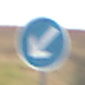
Verkehrszeichen: VorgeschriebeneVorbeifahrtLinks
Umgebung: Outdoor, Nature
Tageszeit: MorningAfternoon
Wetter: Overcast
Licht: Natural
Jahreszeit: NotSpecified
Kontrast: LowContrast